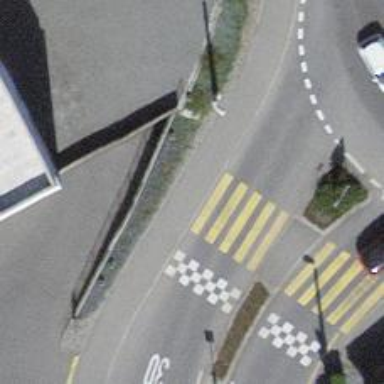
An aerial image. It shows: Sidewalk along the footway.